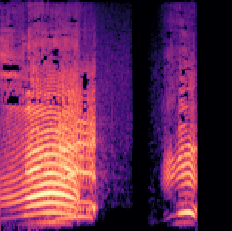
Sound class: Cow